Interaction volume radius: 5 \u00c5
Interaction volume height: 20 \u00c5
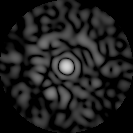
Disorder parameter: 0.8536